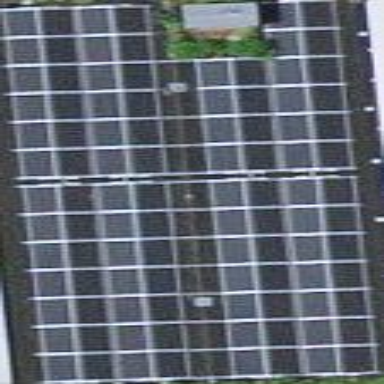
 consisting of solar photovoltaic panels."